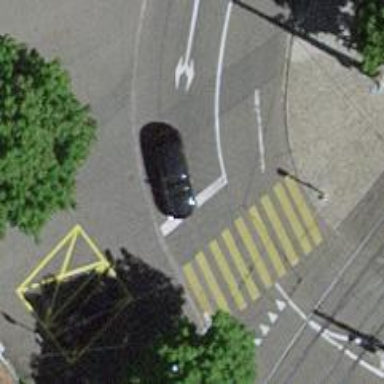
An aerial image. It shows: Road with traffic signals for signaling.